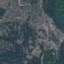
Land use / land cover class: HerbaceousVegetation